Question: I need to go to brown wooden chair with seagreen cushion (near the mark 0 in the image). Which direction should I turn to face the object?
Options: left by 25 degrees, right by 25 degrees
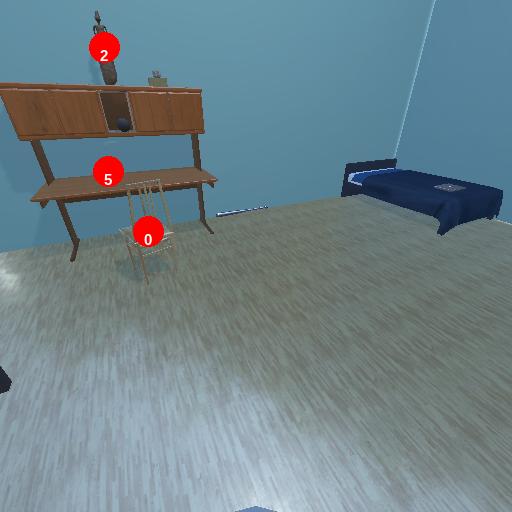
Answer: left by 25 degrees